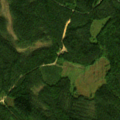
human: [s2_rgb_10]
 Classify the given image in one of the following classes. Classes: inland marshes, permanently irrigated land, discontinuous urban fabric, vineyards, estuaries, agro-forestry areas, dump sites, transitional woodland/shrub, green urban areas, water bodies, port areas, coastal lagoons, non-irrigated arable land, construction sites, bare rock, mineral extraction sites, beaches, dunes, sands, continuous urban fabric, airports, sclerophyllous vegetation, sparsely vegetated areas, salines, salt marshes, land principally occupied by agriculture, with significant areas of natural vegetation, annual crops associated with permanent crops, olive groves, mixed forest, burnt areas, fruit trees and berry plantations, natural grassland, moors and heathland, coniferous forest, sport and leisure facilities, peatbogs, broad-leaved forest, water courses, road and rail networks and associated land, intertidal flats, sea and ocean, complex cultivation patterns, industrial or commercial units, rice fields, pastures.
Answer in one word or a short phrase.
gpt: coniferous forest